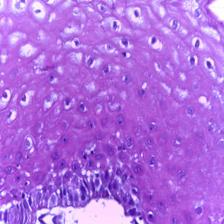
Diagnosis: Normal